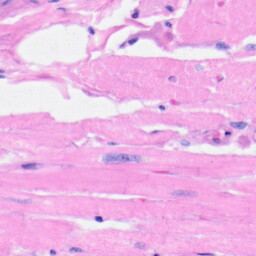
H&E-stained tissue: Heart